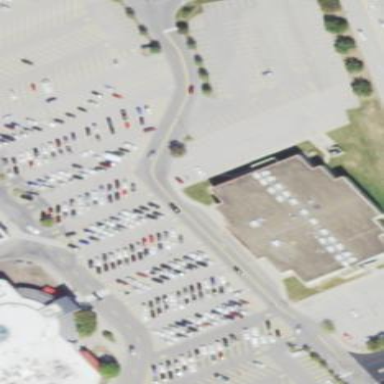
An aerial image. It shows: Cinema building.